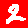
Digit: 2